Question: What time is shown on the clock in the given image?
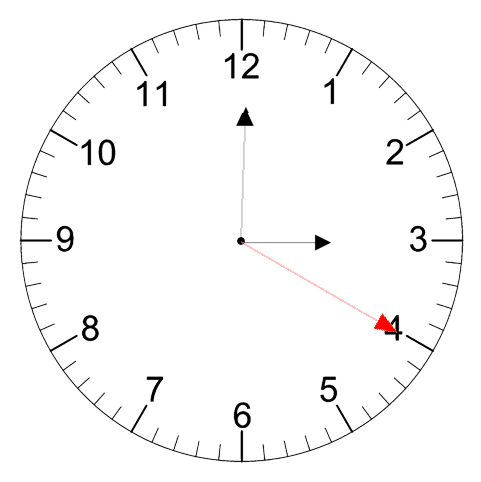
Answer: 03:00:20